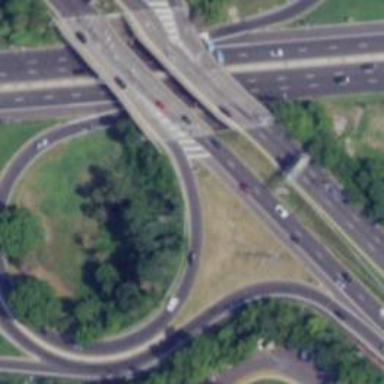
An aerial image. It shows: Trunk link highway bridge.